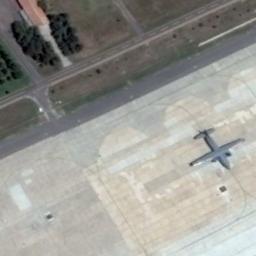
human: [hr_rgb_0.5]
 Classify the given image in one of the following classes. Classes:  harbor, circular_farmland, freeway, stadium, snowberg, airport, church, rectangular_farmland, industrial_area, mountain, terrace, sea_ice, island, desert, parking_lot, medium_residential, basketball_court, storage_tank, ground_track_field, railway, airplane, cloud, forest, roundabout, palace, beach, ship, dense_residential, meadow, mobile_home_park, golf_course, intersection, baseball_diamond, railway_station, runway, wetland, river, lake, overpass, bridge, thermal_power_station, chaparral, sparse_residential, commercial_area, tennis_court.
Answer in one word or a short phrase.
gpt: airplane